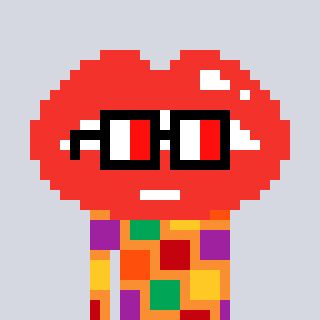
a pixel art character with square glasses with black frames and red eyes, a lips-shaped head and a orange-colored body on a cool background